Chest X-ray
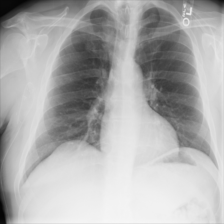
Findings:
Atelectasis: negative
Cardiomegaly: negative
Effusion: negative
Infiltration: negative
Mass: negative
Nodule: negative
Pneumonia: negative
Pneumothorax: negative
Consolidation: negative
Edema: negative
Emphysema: negative
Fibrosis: negative
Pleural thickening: negative
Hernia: negative